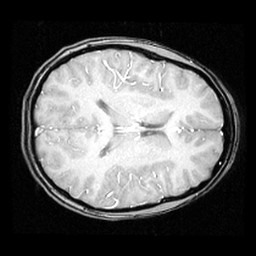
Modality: inplaneT1
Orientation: axial
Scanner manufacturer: ge
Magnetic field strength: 3 T
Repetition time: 0.2 s
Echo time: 0.0036 s